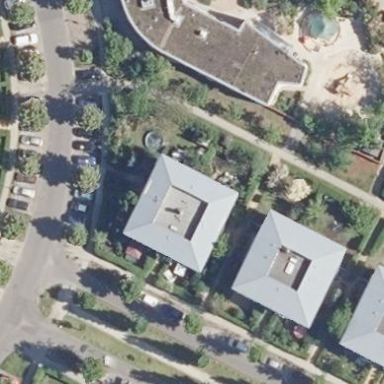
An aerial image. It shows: Apartment building with quadruple saltbox roof shape.